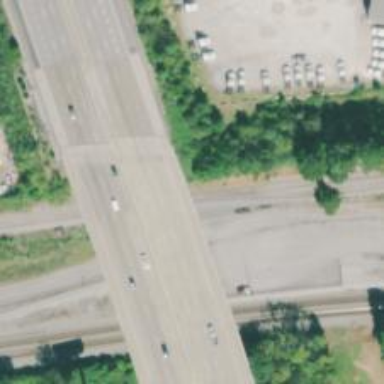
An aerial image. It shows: Viaduct bridge over motorway.